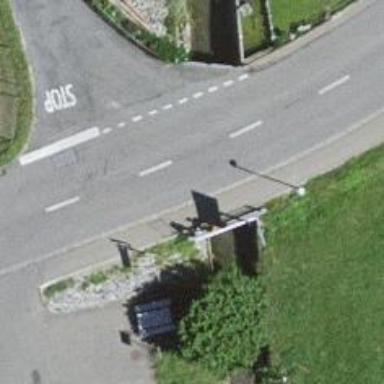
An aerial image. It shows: Secondary road with bridge.